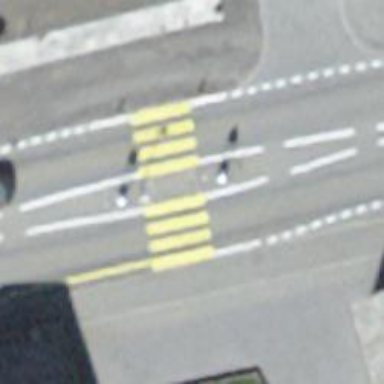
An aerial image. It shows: Zebra crossing with road island.